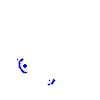
Particle: proton